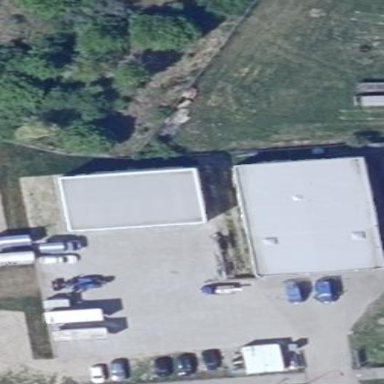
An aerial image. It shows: Emergency service building.